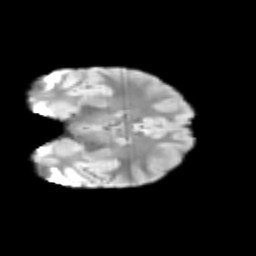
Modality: T2w
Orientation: coronal
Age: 9
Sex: female
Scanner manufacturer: siemens
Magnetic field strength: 3 T
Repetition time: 3.8 s
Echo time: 0.07 s